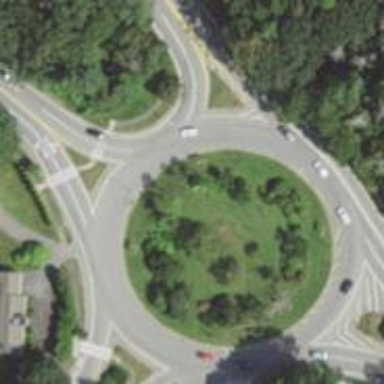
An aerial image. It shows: Secondary road with asphalt surface leading to roundabout junction.